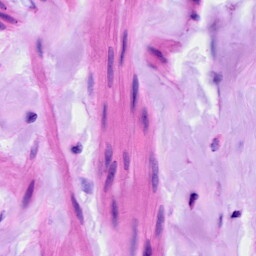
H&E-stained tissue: Ovarian